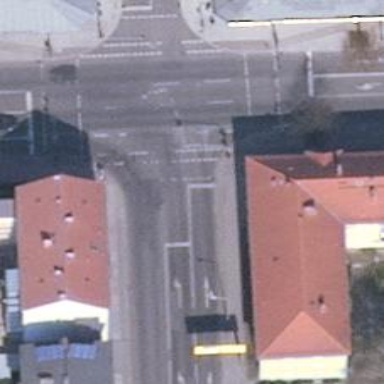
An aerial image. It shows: Road with traffic signals controlling the flow of traffic.